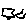
Label: hexagon